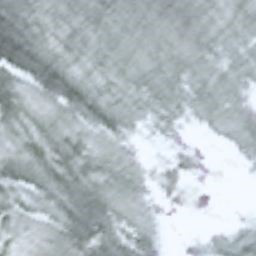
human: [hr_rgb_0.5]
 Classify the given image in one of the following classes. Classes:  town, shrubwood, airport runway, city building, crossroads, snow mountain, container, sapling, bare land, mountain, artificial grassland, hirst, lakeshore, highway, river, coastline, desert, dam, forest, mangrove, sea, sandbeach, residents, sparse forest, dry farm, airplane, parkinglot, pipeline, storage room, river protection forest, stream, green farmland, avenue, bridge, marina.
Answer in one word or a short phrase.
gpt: snow mountain